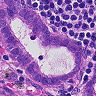
Metastatic tissue present: yes